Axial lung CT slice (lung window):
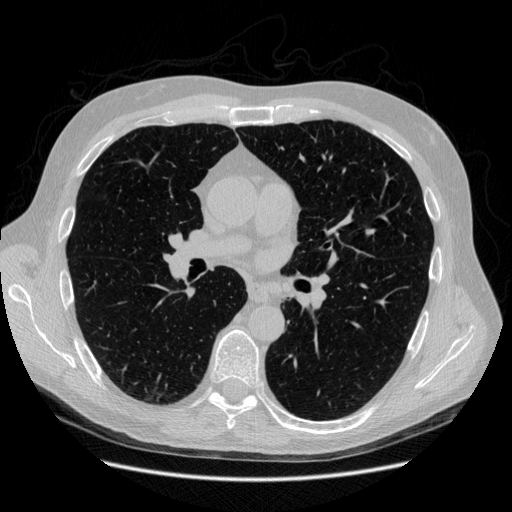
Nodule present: no